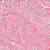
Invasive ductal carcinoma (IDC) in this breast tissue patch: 0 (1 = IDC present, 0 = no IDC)